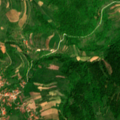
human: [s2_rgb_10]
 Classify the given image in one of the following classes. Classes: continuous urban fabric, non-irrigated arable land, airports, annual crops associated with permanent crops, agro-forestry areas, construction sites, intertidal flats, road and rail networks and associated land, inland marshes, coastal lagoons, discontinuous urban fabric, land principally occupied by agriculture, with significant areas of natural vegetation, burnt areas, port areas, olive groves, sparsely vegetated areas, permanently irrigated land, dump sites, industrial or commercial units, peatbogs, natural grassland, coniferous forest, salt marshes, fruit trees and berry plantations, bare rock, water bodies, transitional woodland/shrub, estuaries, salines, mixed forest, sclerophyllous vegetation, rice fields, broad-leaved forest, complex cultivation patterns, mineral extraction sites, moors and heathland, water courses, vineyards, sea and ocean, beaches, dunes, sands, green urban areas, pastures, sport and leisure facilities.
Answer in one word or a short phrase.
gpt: discontinuous urban fabric, complex cultivation patterns, land principally occupied by agriculture, with significant areas of natural vegetation, broad-leaved forest